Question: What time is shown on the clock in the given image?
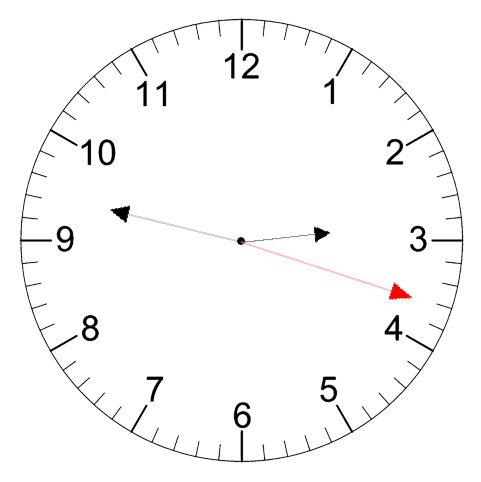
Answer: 02:47:18